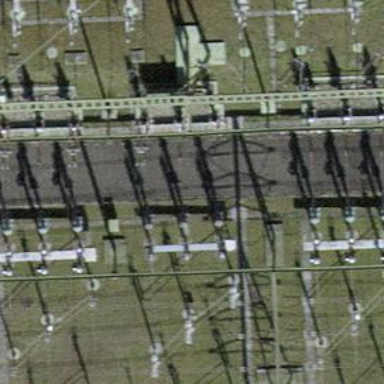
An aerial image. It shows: Insulator used in power systems.